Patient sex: M
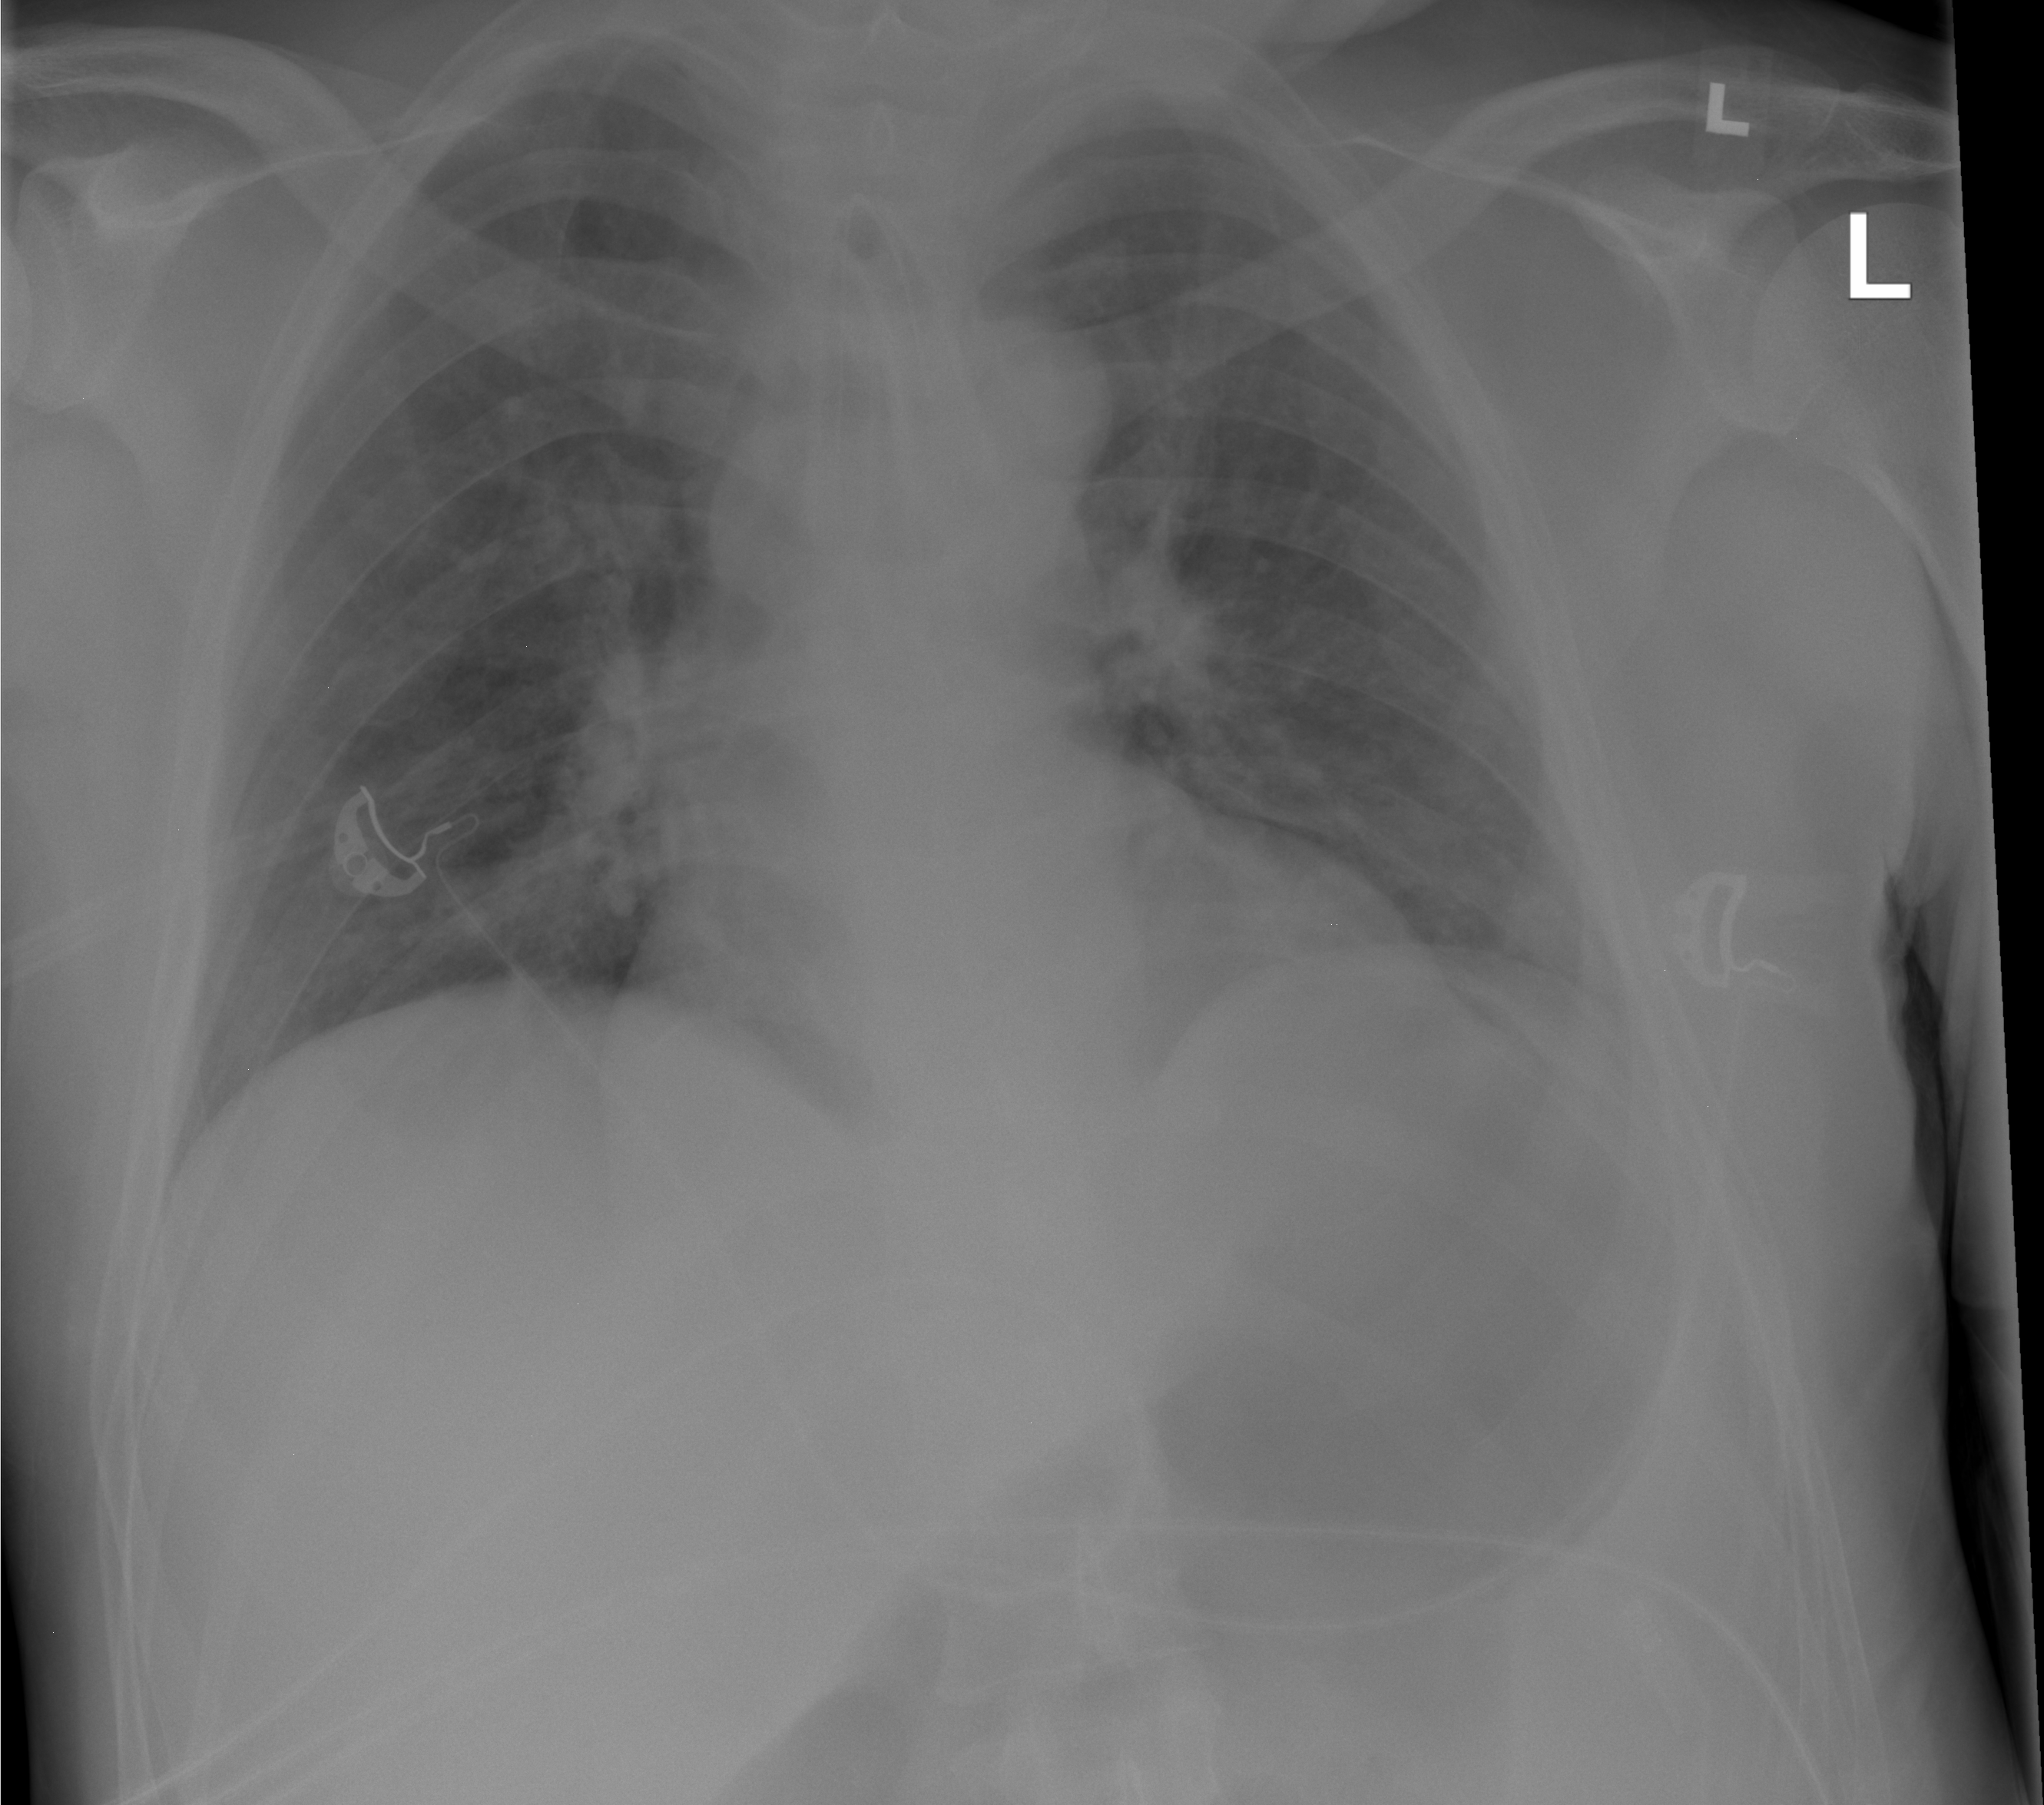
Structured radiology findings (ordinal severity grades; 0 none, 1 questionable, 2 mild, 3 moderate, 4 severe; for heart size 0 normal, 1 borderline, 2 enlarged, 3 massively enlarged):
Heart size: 2
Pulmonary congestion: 2
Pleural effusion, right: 0
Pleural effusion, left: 1
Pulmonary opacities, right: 1
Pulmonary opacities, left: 2
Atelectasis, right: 2
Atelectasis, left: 2